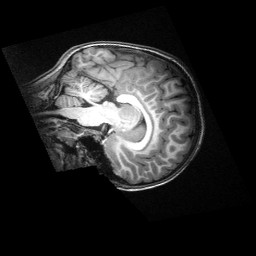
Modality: T1w
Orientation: sagittal
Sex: male